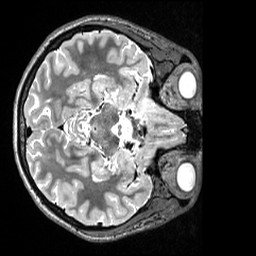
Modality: T2w
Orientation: axial
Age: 31
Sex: female
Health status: healthy
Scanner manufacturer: siemens
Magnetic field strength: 3 T
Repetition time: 3.2 s
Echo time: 0.563 s